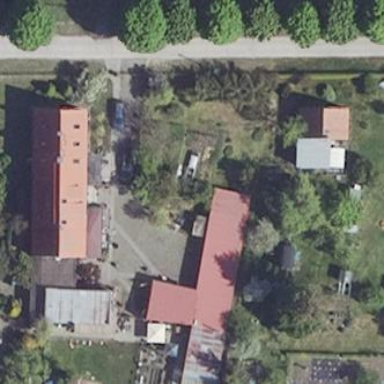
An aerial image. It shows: Shed building.